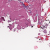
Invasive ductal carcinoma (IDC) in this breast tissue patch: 0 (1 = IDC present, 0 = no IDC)